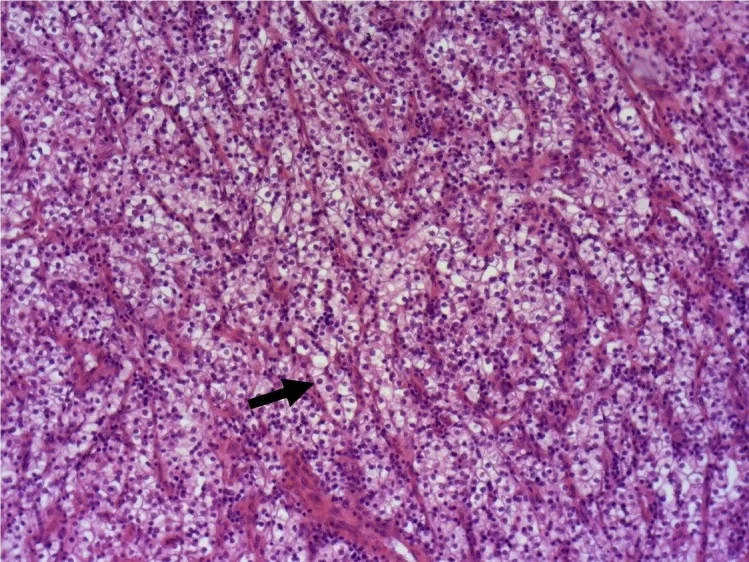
The polyp is consisted of clear cells sheets ( ), nests and cords separated by a delicate capillary vascular network (HEx50).
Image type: pathology (h&e)